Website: apple
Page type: account-selection
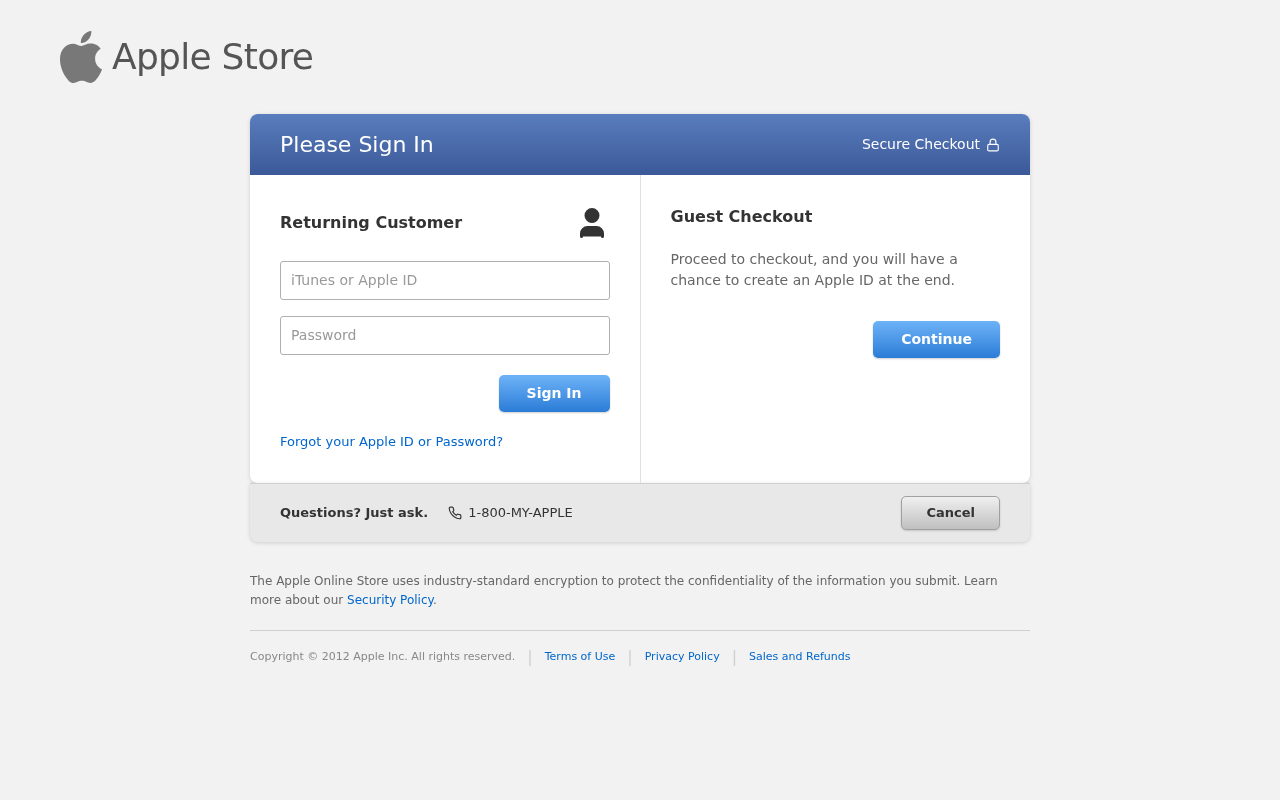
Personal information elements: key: PII_LOGIN_USERNAME
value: ruth_lynch